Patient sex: M
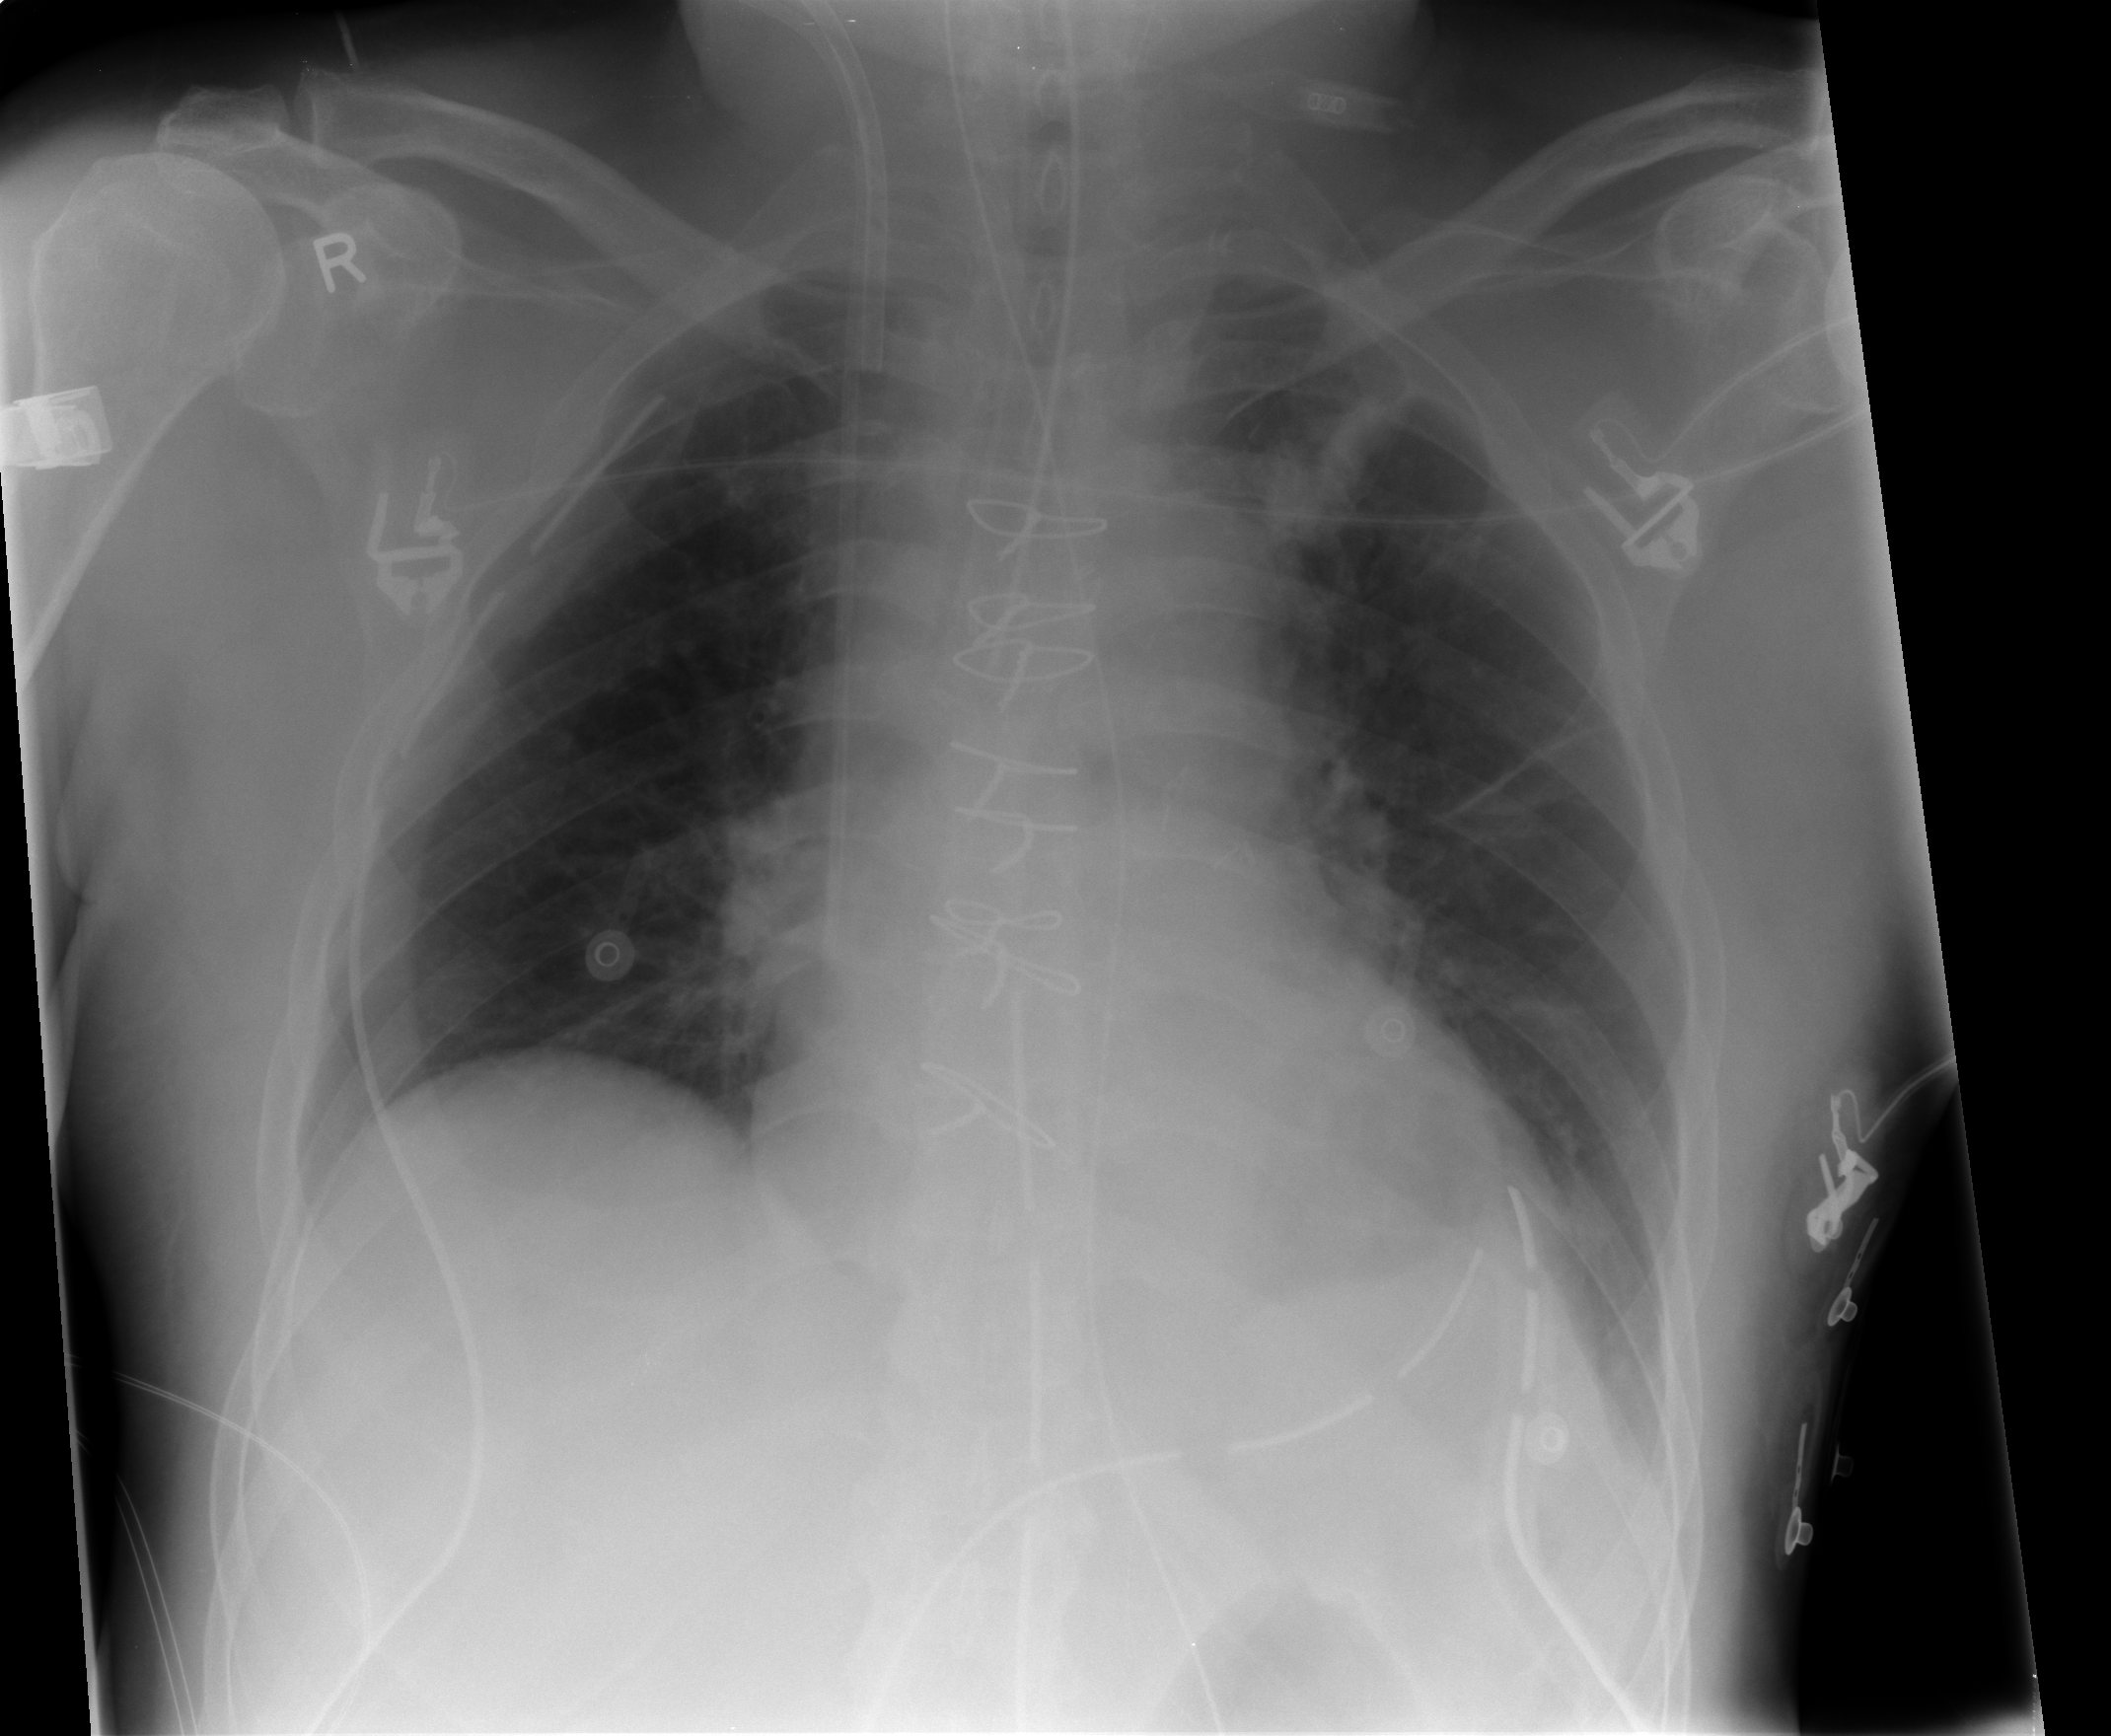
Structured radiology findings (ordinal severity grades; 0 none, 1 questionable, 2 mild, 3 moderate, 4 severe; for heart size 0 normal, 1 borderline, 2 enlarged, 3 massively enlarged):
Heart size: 2
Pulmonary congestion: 0
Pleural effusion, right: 0
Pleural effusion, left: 1
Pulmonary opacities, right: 0
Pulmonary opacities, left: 0
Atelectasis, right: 2
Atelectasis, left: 2